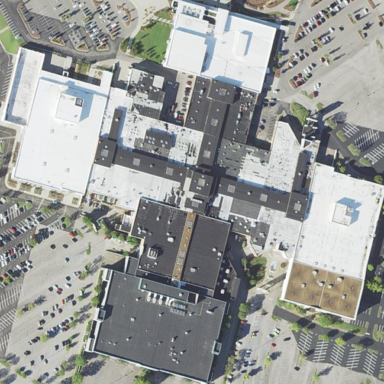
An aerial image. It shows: Mall building.